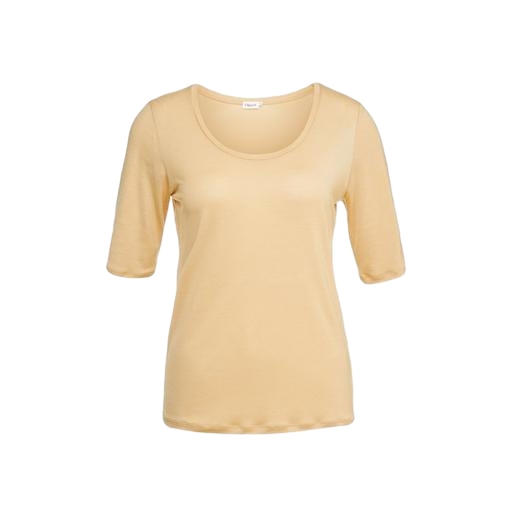
beige scoop tee, beige elbow-sleeve top, beige t-shirt, white background